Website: macys
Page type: billing-address
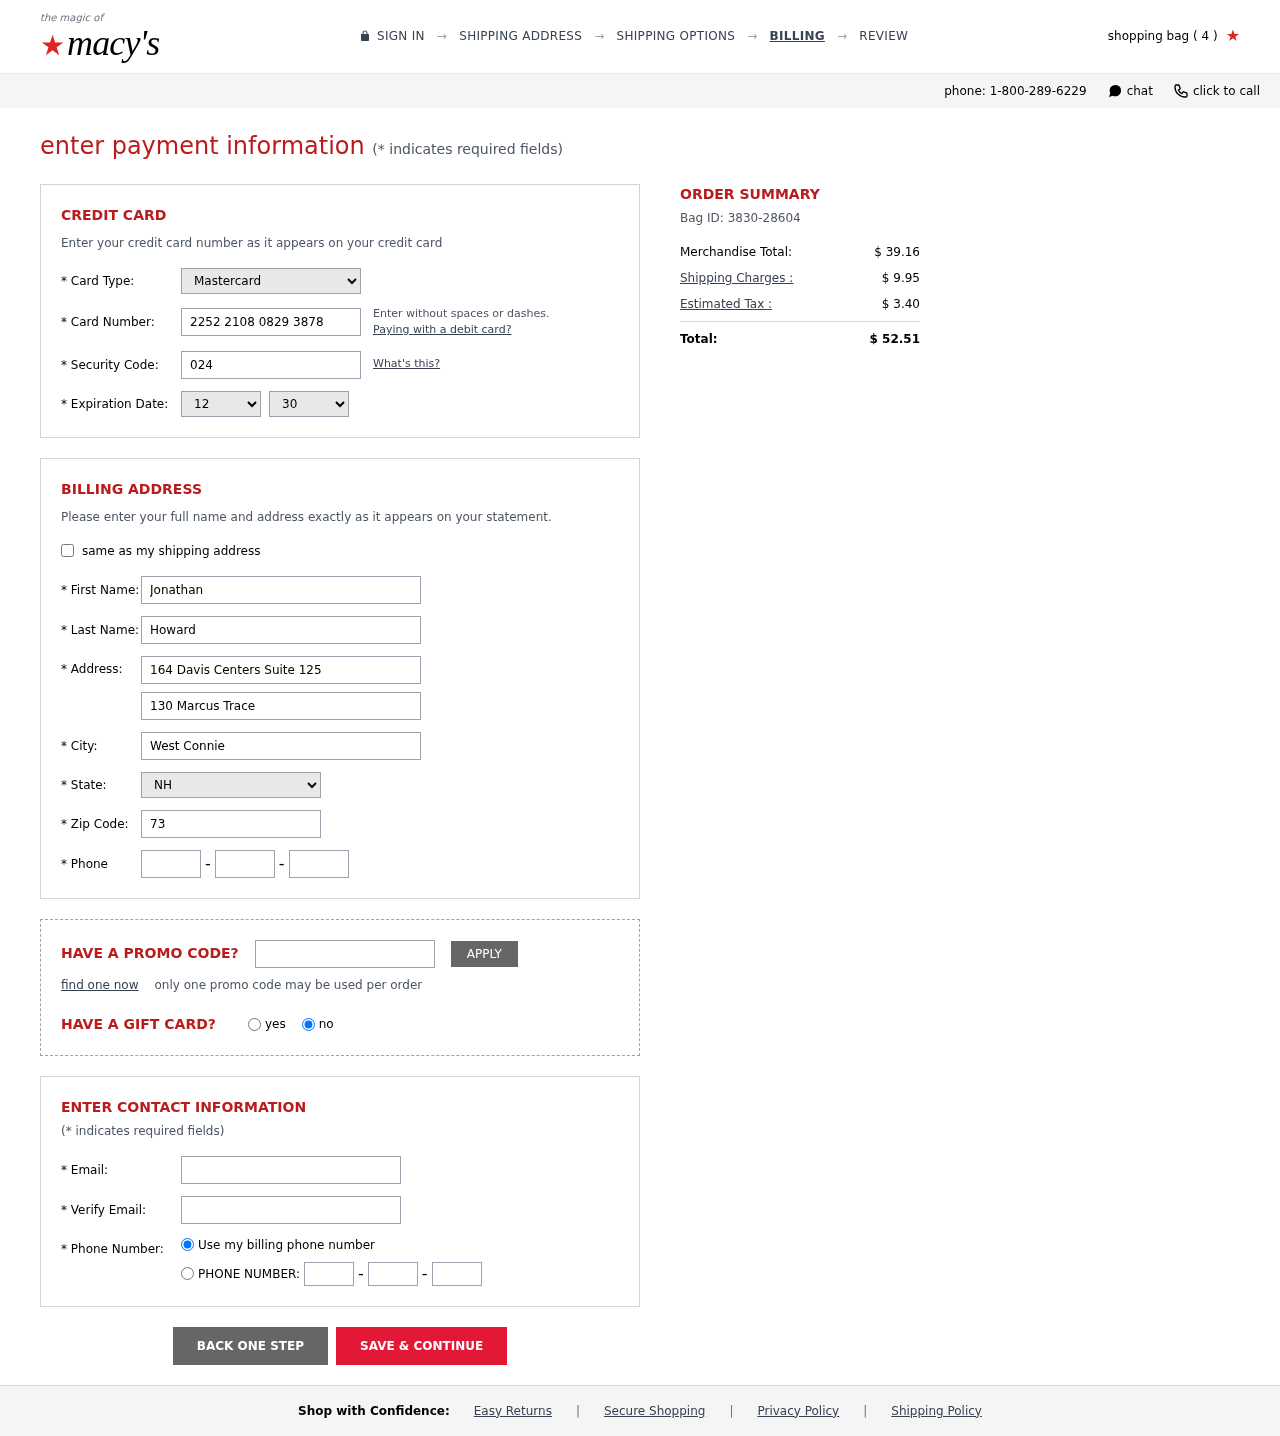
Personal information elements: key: PII_CARD_CVV
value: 024
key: PII_CARD_EXPIRY_MONTH
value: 12
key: PII_CARD_EXPIRY_YEAR
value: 30
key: PII_CARD_NUMBER
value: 2252 2108 0829 3878
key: PII_CARD_TYPE
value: Mastercard
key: PII_CITY
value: West Connie
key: PII_EMAIL
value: jhoward@hotmail.com
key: PII_FIRSTNAME
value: Jonathan
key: PII_LASTNAME
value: Howard
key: PII_PHONE_AREA
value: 474
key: PII_PHONE_PREFIX
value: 265
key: PII_PHONE_SUFFIX
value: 0324
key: PII_POSTCODE
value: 73384
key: PII_STATE_ABBR
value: NH
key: PII_STREET
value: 164 Davis Centers Suite 125
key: PII_STREET2
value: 130 Marcus Trace
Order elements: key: ORDER_NUM_ITEMS
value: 4
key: ORDER_ID
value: Bag ID: 3830-28604
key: ORDER_SUBTOTAL
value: $ 39.16
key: ORDER_SHIPPING_COST
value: $ 9.95
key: ORDER_TAX
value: $ 3.40
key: ORDER_TOTAL
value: $ 52.51